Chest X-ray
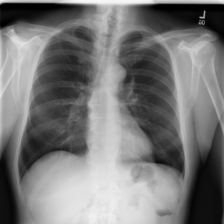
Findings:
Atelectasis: negative
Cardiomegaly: negative
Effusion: negative
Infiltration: negative
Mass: negative
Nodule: negative
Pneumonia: negative
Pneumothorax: negative
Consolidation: negative
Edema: negative
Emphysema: negative
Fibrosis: negative
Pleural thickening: negative
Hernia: negative